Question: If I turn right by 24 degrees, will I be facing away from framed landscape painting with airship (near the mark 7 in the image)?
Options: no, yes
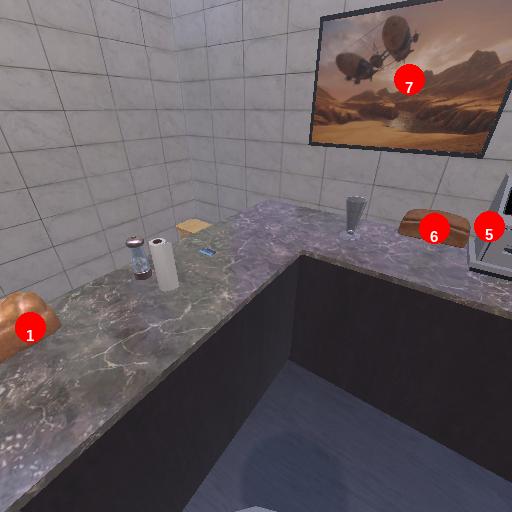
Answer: no